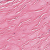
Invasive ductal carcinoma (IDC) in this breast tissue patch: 0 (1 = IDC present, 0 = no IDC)